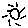
Label: sun